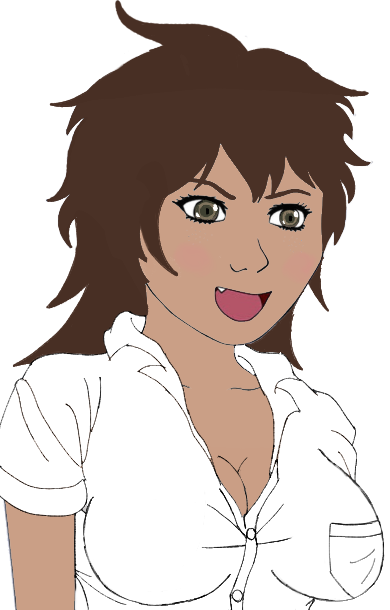
Label: 5_Tomboy